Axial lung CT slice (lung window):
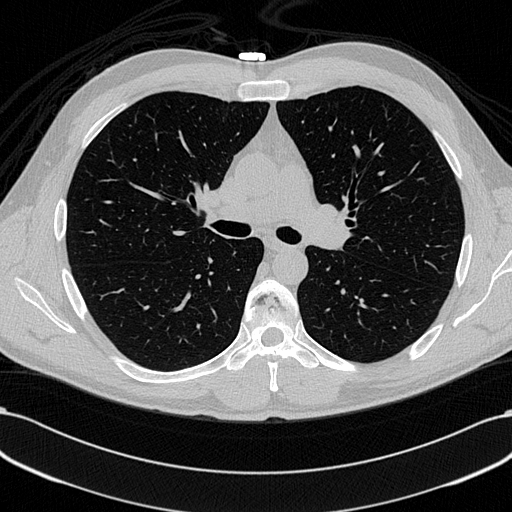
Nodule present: no